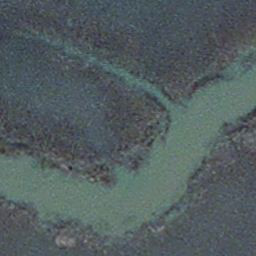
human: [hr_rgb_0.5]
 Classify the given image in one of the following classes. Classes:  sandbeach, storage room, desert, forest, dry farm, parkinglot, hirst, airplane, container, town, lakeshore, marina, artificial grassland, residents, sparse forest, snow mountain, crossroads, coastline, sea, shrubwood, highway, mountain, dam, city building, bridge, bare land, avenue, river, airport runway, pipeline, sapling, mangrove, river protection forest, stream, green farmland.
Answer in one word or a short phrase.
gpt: stream